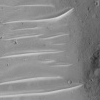
Atmospheric dust classification: not_dusty